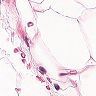
Metastatic tissue present: no